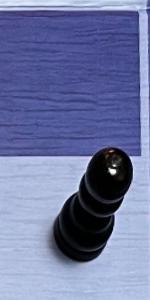
Label: Pawn_Black